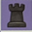
Piece: bR